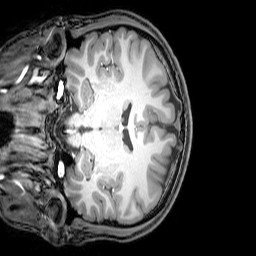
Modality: T1w
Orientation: coronal
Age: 22
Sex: male
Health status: healthy
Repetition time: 0.081 s
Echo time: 0.037 s